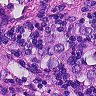
Metastatic tissue present: yes